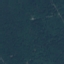
Land use / land cover: Forest